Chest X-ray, PA view. Patient: 50 years old, sex M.
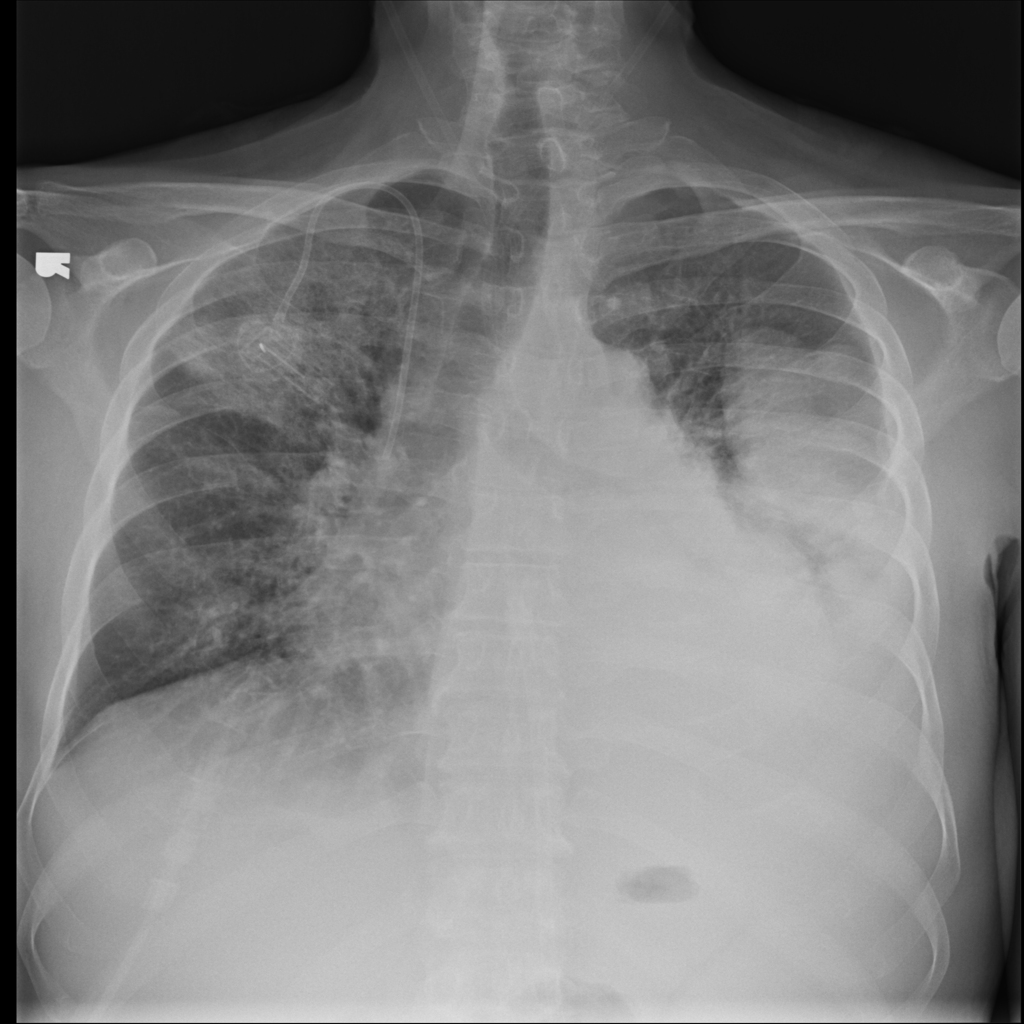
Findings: Consolidation, Infiltration, Mass